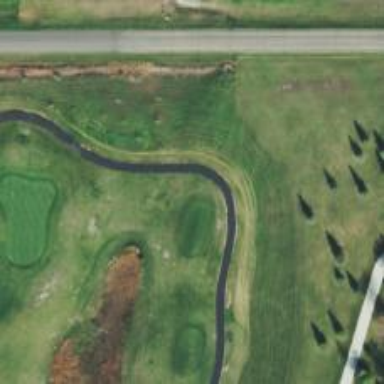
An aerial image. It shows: Footway that serves as golf path.